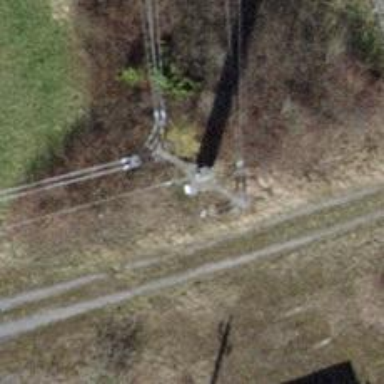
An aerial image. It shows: Power line in the image.